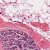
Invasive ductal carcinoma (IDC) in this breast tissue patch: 0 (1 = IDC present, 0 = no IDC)